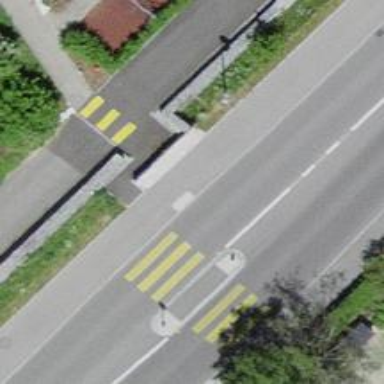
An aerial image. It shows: Asphalt cycleway.